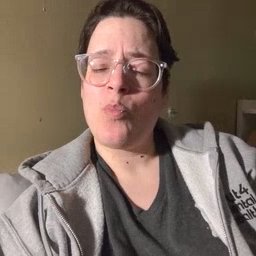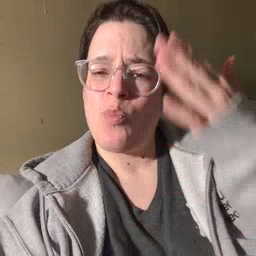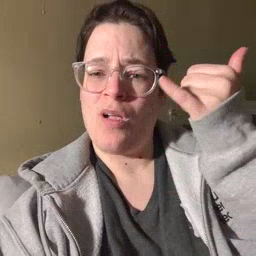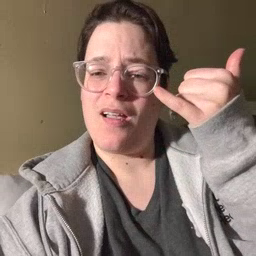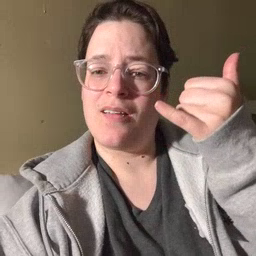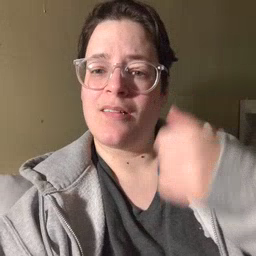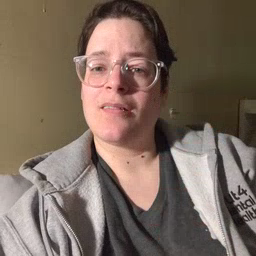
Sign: why